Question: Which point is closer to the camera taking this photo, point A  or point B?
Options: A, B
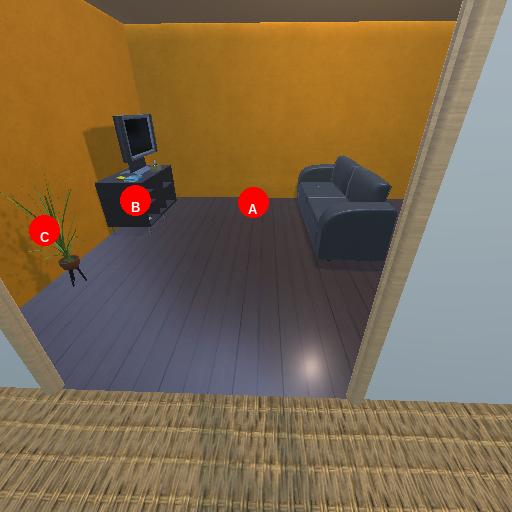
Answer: A